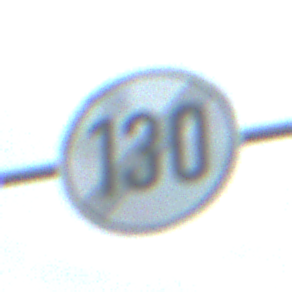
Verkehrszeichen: EndeGeschwindigkeit130
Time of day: SunriseSunset
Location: Outdoor (RoadRail)
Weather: PartlyCloudy
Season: NotSpecified
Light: Natural